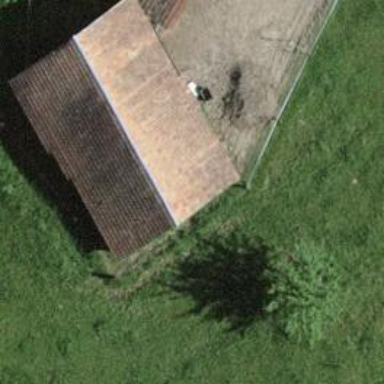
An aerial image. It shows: Barn.